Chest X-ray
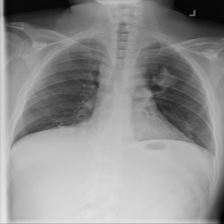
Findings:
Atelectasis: negative
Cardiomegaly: negative
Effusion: negative
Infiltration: negative
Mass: negative
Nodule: negative
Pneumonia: negative
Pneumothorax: negative
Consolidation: positive
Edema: negative
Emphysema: negative
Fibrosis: negative
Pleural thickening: negative
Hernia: negative